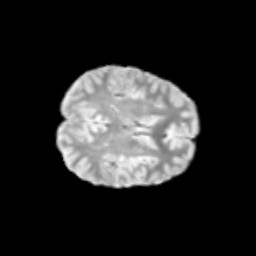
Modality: T2w
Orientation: axial
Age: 10
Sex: male
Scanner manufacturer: siemens
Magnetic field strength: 3 T
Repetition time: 3.8 s
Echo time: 0.07 s